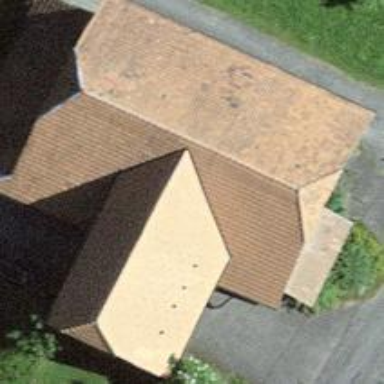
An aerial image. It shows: Barn.